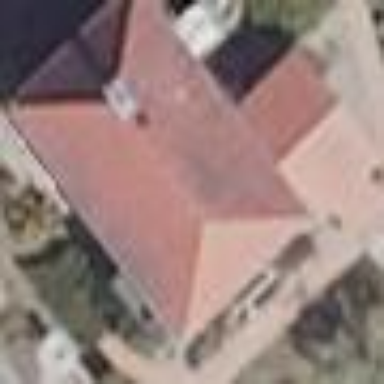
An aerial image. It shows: Residential house.